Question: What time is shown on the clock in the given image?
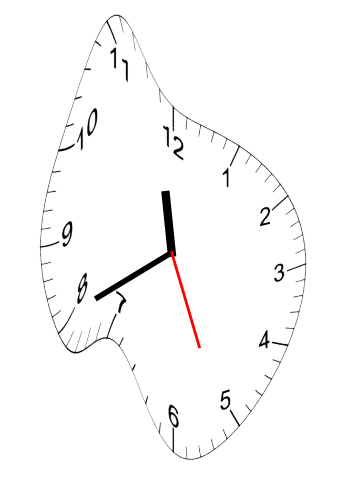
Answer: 11:40:26